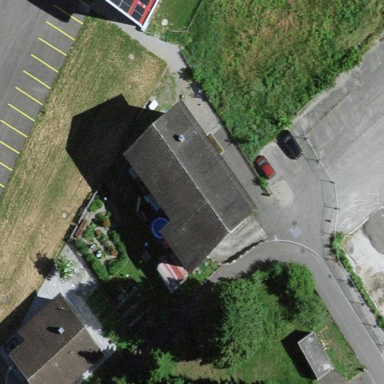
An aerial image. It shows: Residential building.